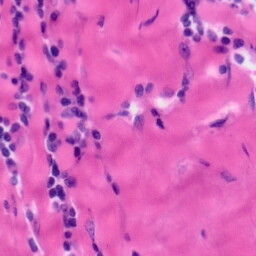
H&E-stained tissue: Tonsil